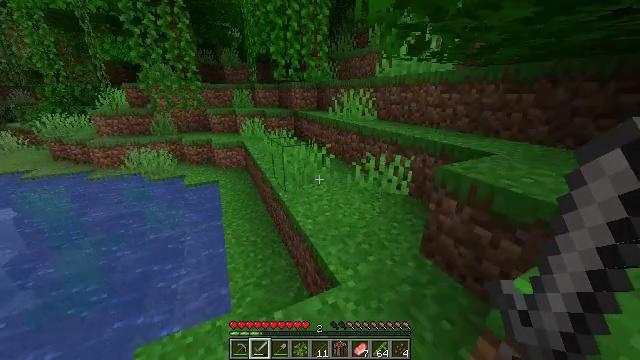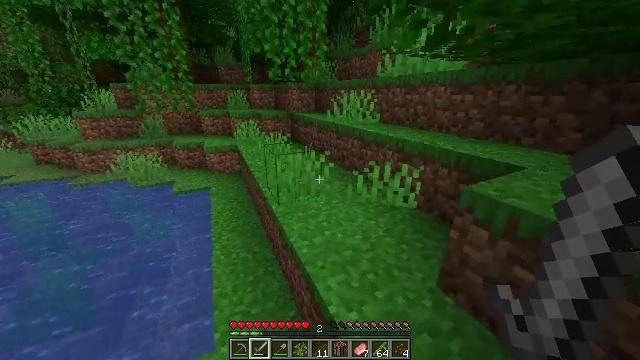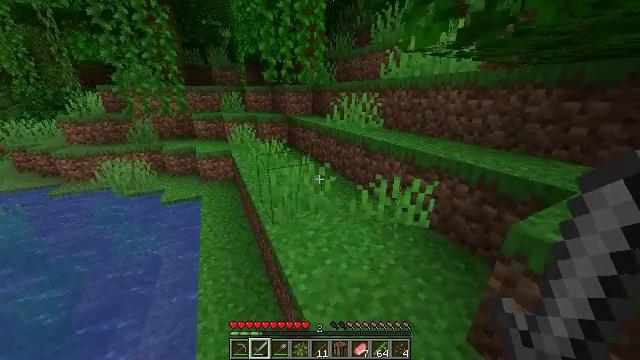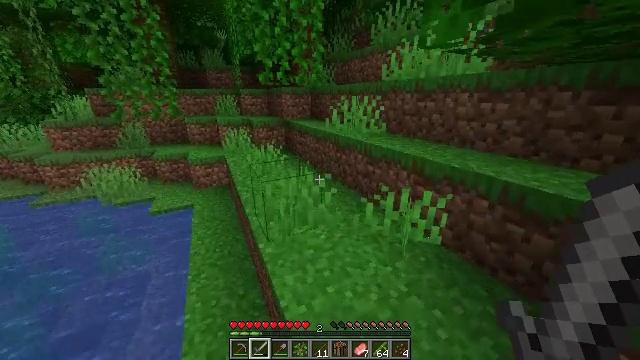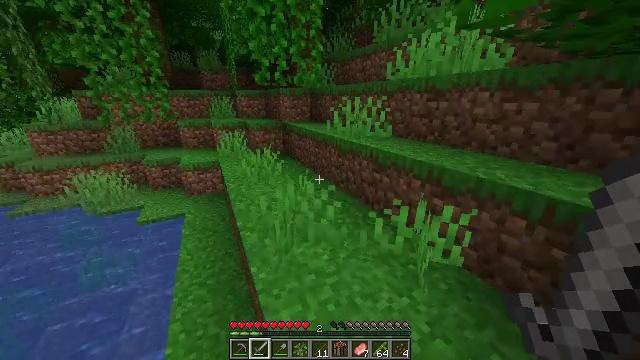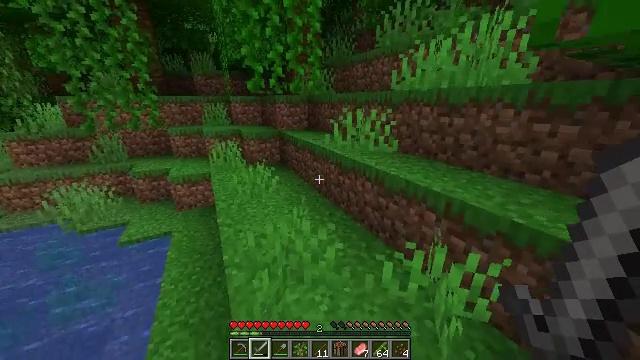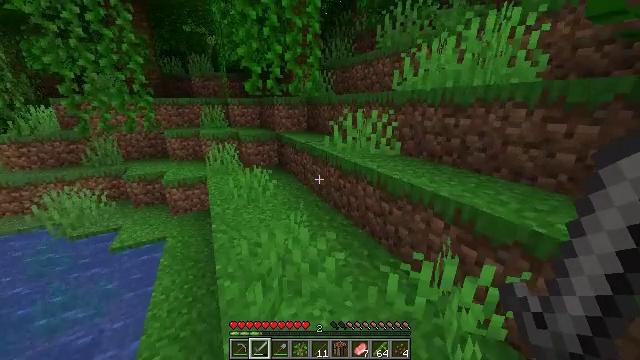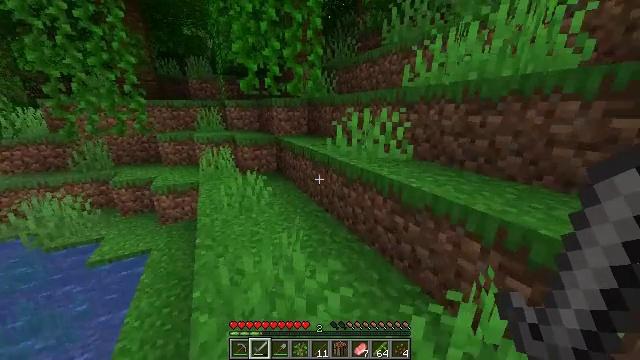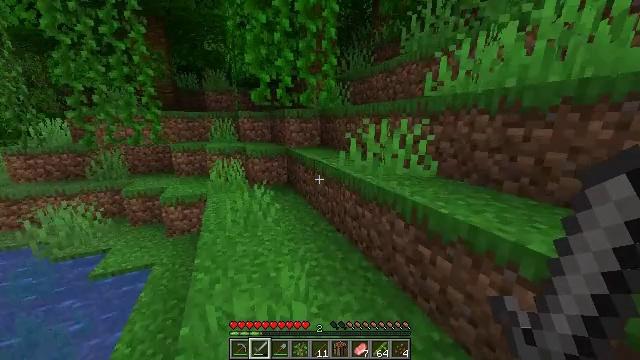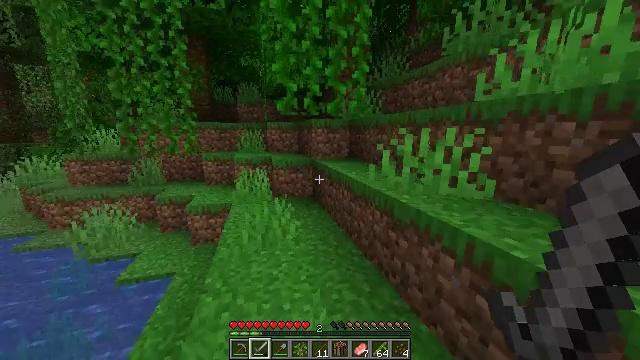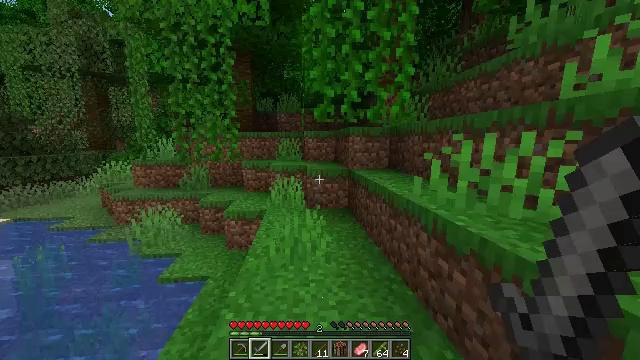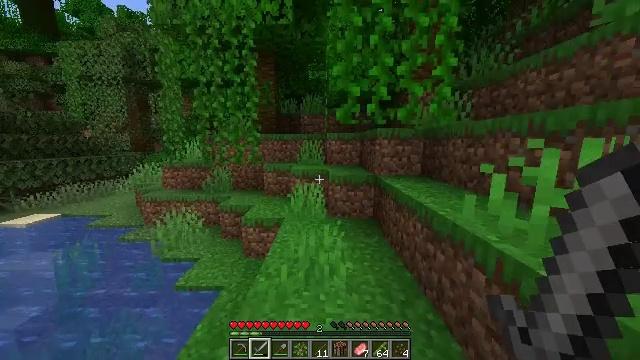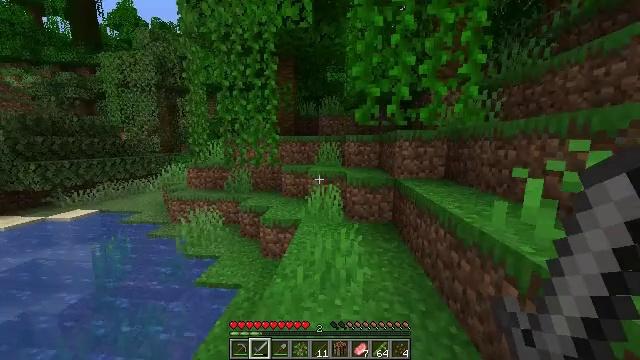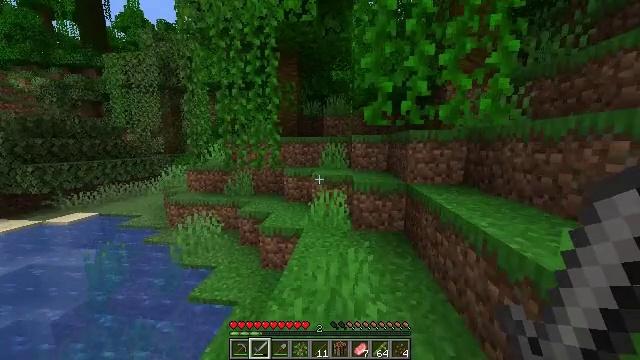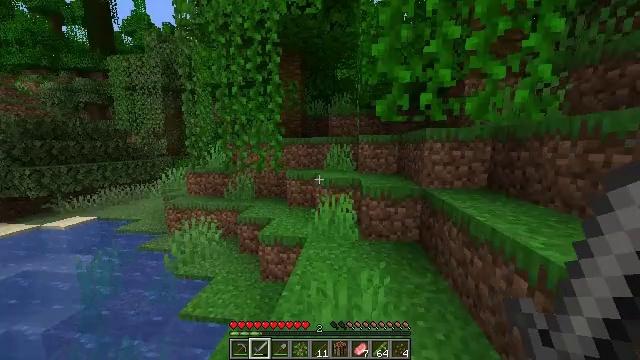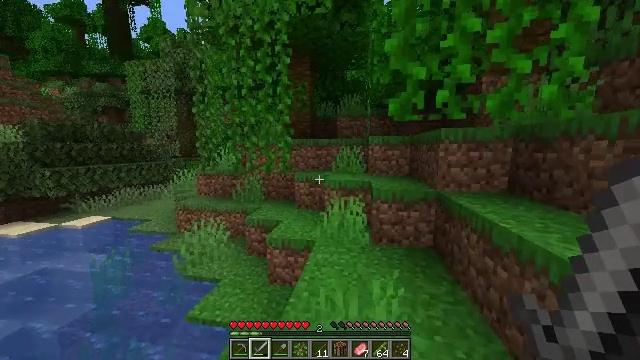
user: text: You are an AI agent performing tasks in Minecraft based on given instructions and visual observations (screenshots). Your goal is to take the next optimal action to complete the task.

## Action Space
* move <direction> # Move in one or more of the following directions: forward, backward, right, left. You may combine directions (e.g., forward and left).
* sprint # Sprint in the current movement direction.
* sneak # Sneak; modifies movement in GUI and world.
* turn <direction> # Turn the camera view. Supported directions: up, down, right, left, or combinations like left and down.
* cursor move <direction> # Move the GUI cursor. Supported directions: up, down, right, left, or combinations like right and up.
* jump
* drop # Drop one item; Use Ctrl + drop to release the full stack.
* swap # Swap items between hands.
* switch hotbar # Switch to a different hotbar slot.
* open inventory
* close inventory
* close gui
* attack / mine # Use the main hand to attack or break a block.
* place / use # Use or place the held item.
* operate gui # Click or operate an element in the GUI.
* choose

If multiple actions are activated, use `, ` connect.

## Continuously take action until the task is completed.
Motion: motion action
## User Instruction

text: Mine a melon block.
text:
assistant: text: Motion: move forward, sprint
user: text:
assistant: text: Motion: move forward, sprint
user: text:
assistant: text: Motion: move forward, sprint
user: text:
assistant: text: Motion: move forward, sprint
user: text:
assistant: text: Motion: move forward, sprint, jump
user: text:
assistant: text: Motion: move forward, sprint, jump
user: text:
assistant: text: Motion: move forward, sprint, turn up, jump
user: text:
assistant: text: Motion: move forward, sprint, turn left and up, jump
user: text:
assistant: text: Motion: move forward, sprint, turn left and up, jump
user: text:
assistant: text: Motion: move forward, sprint, turn left and up, jump
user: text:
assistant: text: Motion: move forward, sprint, turn left
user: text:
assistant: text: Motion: move forward, sprint, turn left
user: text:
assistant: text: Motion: move forward, sprint, turn left
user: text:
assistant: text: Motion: move forward, sprint, turn left
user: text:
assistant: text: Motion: move forward, sprint, turn left
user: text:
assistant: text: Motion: move forward, sprint, turn left
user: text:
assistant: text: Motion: move forward, sprint, turn left
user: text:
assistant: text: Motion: move forward, sprint
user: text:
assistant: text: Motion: move forward, sprint
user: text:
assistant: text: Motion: move forward, sprint
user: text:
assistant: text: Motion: move forward, sprint
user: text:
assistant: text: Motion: move forward, sprint, turn left
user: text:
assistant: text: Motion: move forward, sprint, turn left
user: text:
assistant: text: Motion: move forward, sprint, turn left
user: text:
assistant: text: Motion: move forward, sprint, turn left, jump
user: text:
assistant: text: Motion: move forward, sprint, turn left, jump
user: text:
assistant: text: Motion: move forward, sprint, turn left, jump
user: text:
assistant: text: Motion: move forward, sprint, turn left, jump
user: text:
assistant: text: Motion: move forward, sprint, jump
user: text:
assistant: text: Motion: move forward, sprint